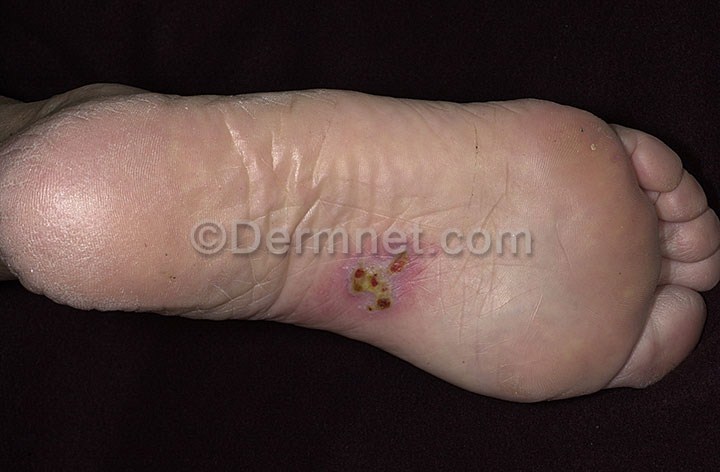
Disease: Warts Molluscum and other Viral Infections